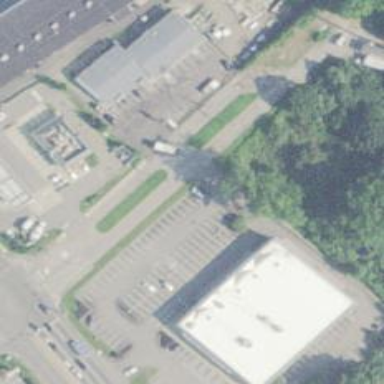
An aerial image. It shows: Building that houses car repair shop.